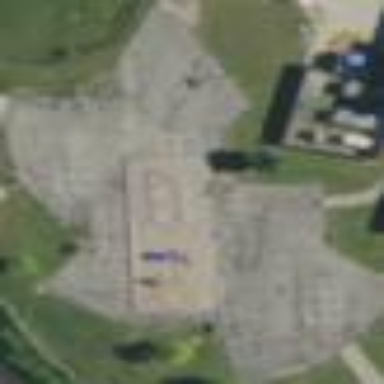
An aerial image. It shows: Asphalt schoolyard for leisure land.